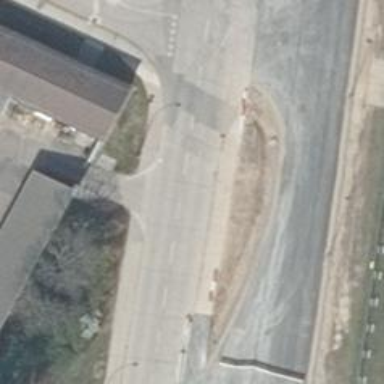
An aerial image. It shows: Sidewalk along the footway.